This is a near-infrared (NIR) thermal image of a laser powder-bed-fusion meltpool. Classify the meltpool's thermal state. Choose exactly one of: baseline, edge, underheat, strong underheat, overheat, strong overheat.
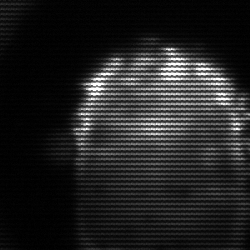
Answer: baseline